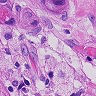
Metastatic tissue present: yes